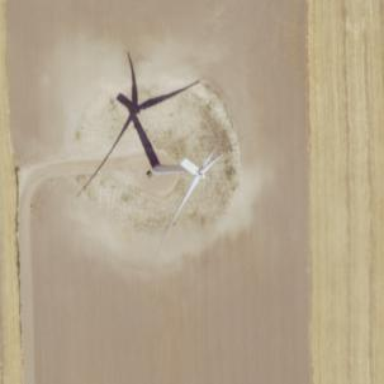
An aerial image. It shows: Wind generator powered by horizontal axis wind turbine.